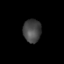
Tissue: prostate
Cell type: Endothelial cells
Senescence score: 0.2778
Nuclear area (px): 410
Mean DAPI intensity: 69.773